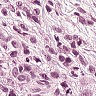
Metastatic tissue present: yes